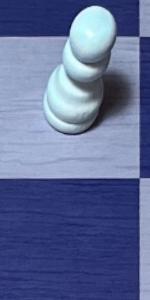
Label: Empty